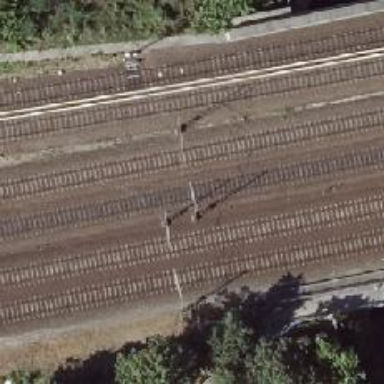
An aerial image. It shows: Railway milestone with catenary mast.